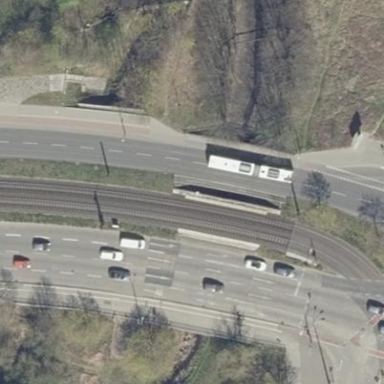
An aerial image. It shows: Arch bridge that is man-made.